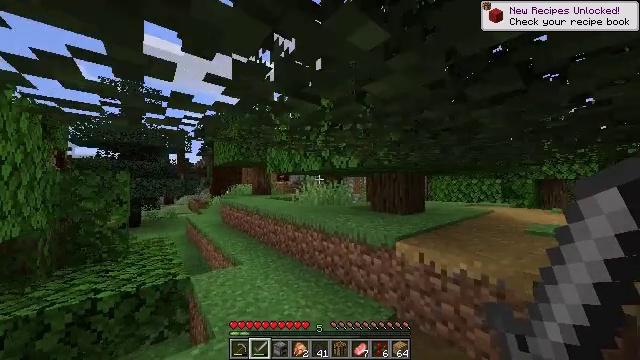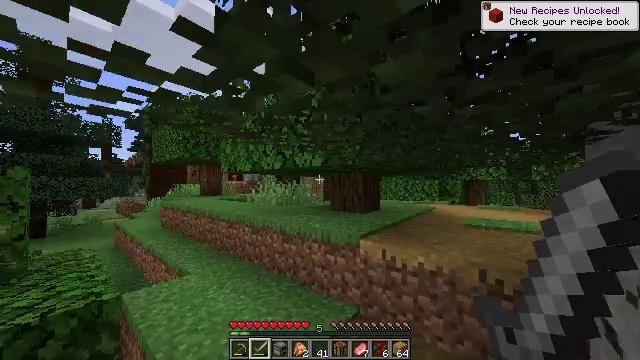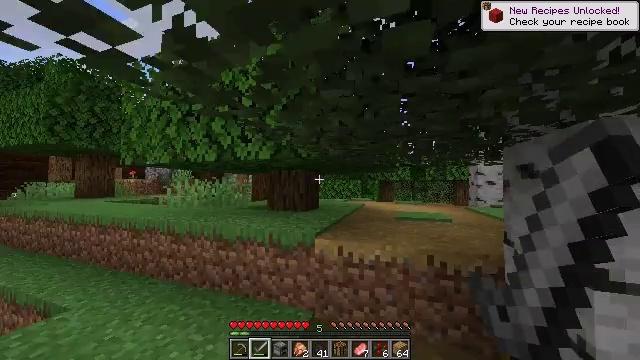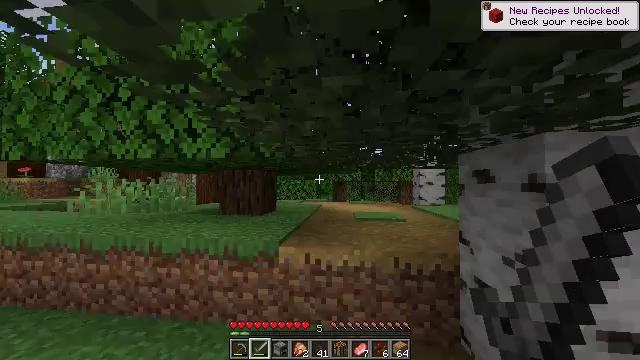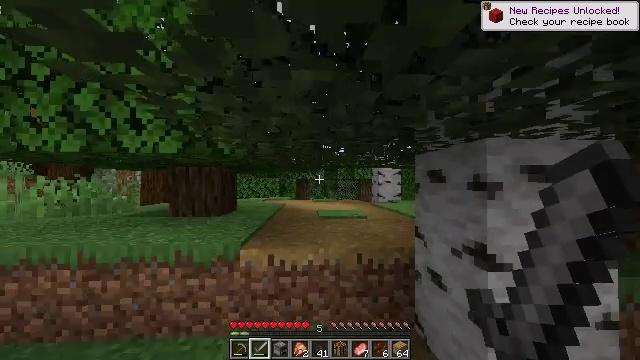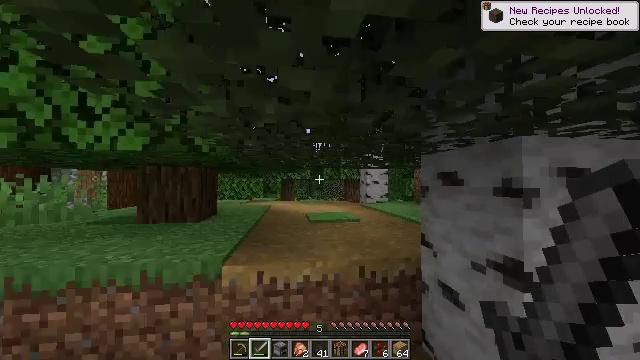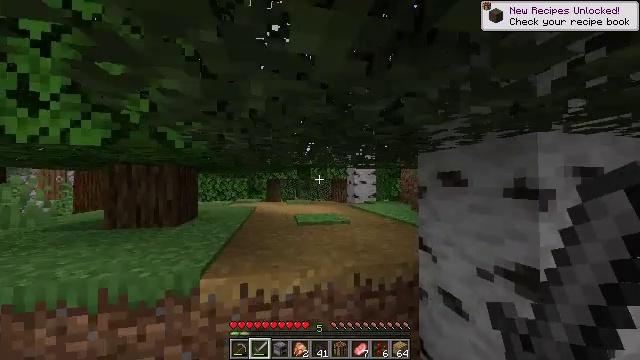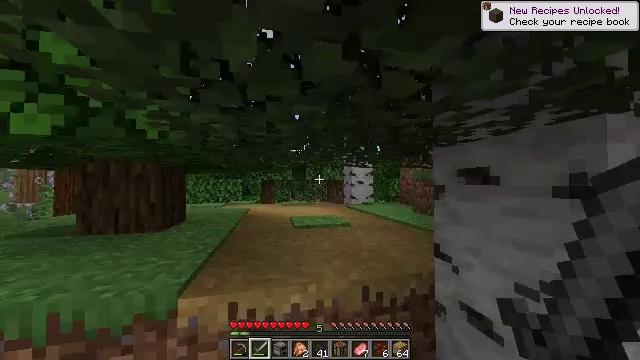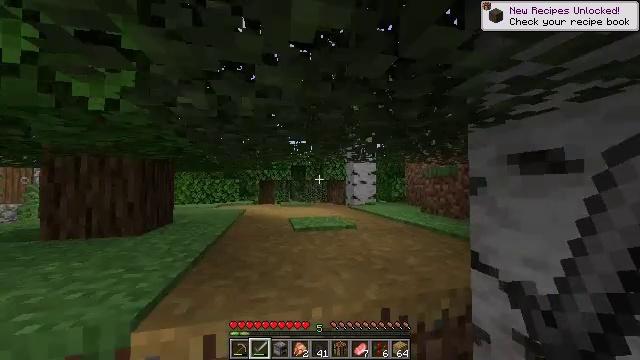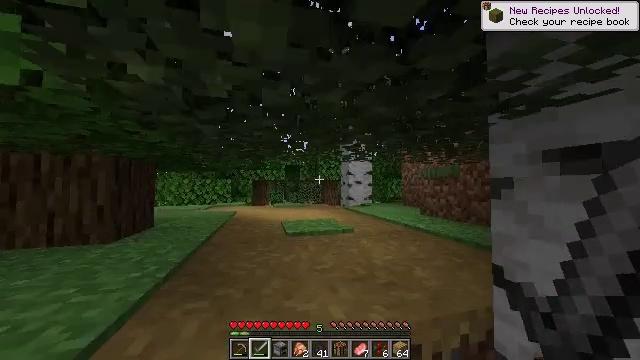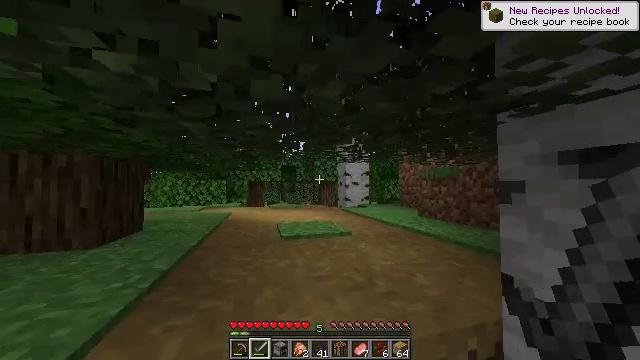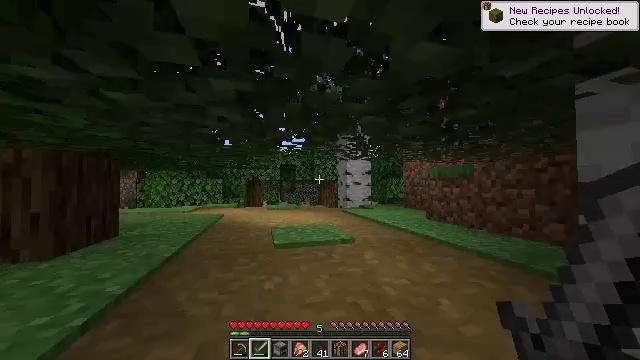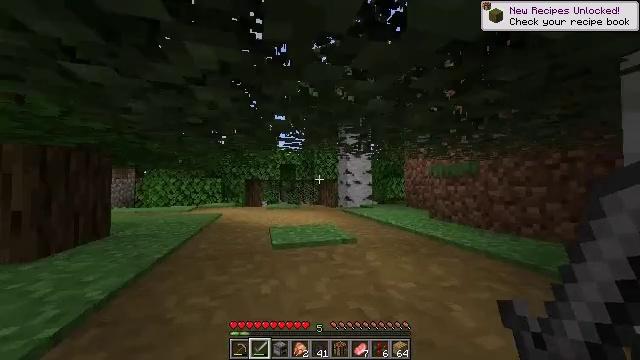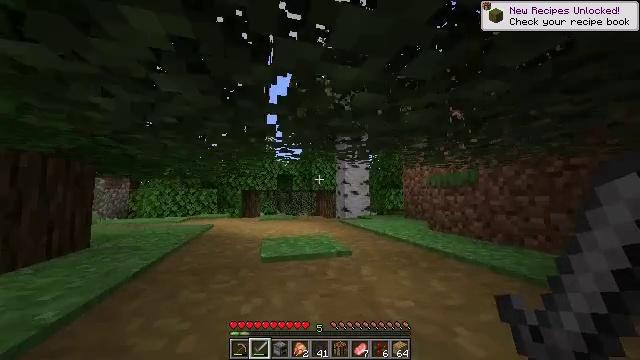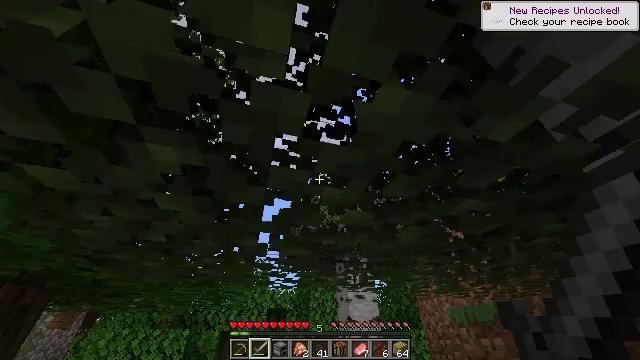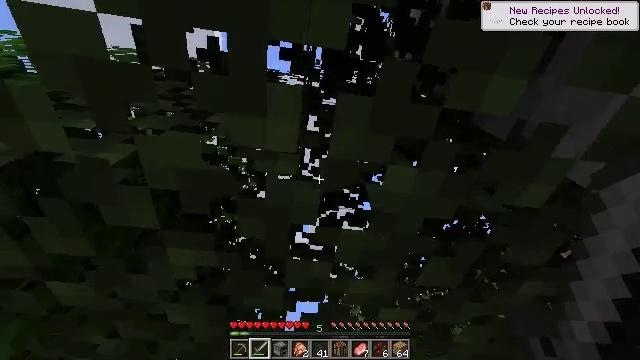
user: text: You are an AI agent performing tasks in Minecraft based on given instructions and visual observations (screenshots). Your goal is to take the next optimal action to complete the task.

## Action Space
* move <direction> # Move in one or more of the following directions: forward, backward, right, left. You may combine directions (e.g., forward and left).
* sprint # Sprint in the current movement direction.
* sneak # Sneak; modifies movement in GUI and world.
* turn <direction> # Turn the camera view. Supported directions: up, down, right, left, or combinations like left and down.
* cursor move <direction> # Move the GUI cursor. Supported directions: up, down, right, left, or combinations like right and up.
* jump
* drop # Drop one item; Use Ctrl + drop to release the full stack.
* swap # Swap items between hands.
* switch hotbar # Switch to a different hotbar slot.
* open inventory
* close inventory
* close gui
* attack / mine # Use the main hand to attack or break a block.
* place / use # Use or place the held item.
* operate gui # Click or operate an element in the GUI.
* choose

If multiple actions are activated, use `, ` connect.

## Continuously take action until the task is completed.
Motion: motion action
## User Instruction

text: Collect birch leaves from the tree.
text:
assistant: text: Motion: move forward and move left, sprint, turn right
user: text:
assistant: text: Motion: move forward and move left, sprint, turn right
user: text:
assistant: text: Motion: move forward, sprint, turn right
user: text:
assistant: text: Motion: move forward, turn right
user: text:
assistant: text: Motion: move forward, turn right
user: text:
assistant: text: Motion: move forward, turn right
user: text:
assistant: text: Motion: move forward, turn right
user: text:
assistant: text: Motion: move forward
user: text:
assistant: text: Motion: move forward, turn right
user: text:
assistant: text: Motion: move forward
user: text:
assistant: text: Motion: move forward
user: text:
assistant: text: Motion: move forward
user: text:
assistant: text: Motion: turn up
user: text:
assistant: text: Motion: turn up
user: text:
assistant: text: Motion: turn left and up
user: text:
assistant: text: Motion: turn left and up
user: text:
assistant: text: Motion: move left, attack / mine
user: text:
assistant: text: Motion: move left, attack / mine
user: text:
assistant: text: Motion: move left, attack / mine
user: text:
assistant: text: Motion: move left, attack / mine
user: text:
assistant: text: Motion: move left, attack / mine
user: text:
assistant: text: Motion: move left, attack / mine
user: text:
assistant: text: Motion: move left, attack / mine
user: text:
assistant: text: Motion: move left, turn right, attack / mine
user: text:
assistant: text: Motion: turn right and down, attack / mine
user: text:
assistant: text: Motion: turn right and down, attack / mine
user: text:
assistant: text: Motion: attack / mine